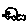
Label: car